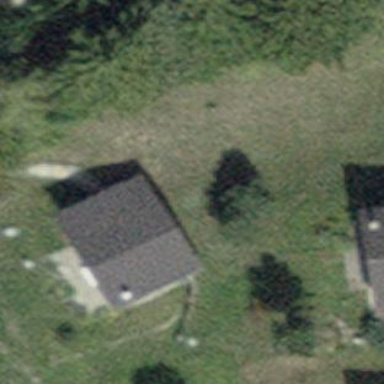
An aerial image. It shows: Simple house.